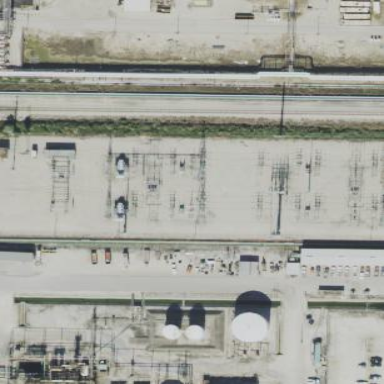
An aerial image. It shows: Outdoor power substation. The substation is at the transmission level. It is surrounded by fence.